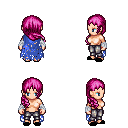
a pixel art fantasy rpg character, female body template, human, light skin, blue tattered cape, metal pants, pink right-swept hairstyle, white cloth bandages, black slippers, four views (front, back, left, right), 2x2 character sprite sheet, small pixel art, hard edges, no anti-aliasing